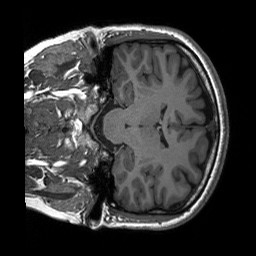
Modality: T1w
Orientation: coronal
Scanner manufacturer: siemens
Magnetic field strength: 3 T
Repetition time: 2.3 s
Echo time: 0.00207 s